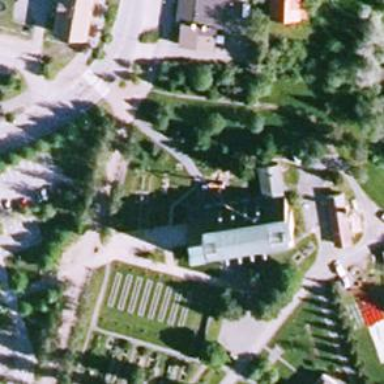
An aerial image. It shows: Historical site featuring war memorial.